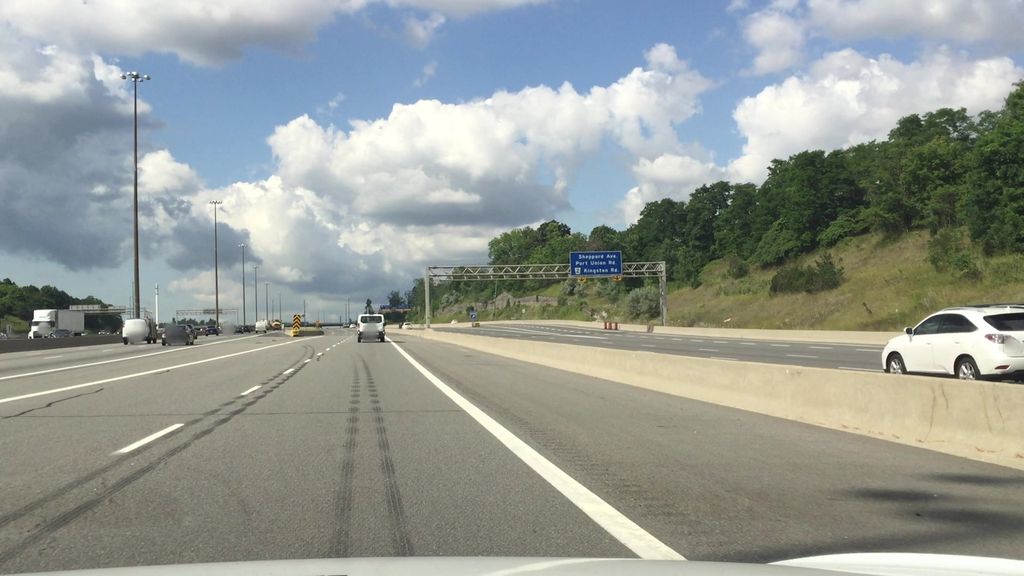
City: toronto